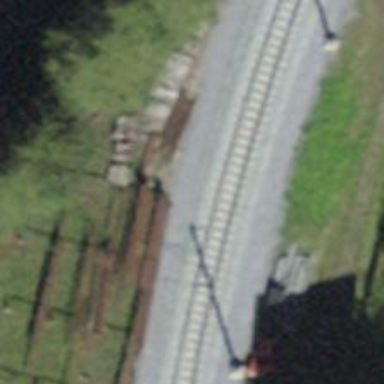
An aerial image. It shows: Narrow gauge railway with electrified contact lines.